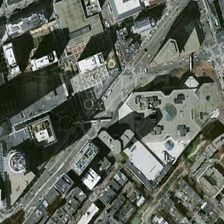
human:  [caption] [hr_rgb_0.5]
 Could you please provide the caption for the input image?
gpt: a short building like pxq in side while with a long straight road besides .

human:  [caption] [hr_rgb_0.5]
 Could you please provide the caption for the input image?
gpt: some little dark gray road through the commercial building area in it .

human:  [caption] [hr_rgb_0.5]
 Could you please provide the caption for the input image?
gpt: many gray buildings and a little sparse plants in it .

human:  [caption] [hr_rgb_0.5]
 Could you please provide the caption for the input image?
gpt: a long straight dark gray highway through the buildings in it .

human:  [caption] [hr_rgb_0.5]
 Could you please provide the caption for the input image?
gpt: many buildings are in a business area .